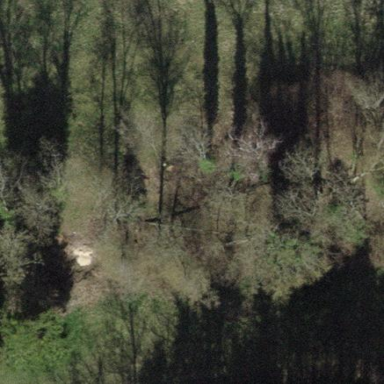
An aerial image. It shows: Forest with mixed types of leaves.